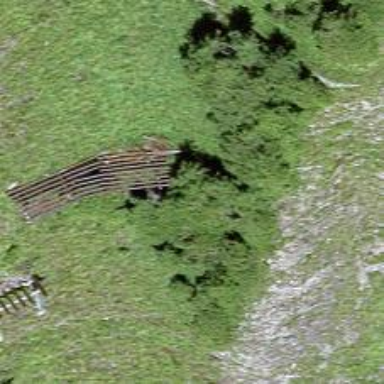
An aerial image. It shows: Structure built for avalanche protection.